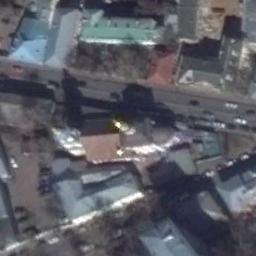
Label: church